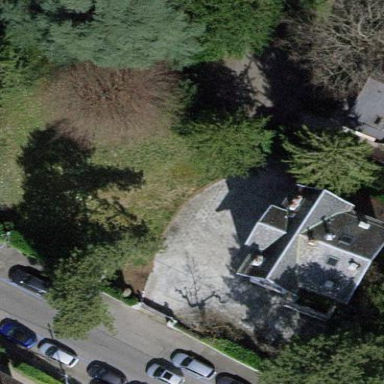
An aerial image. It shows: Garden enclosed by fence.